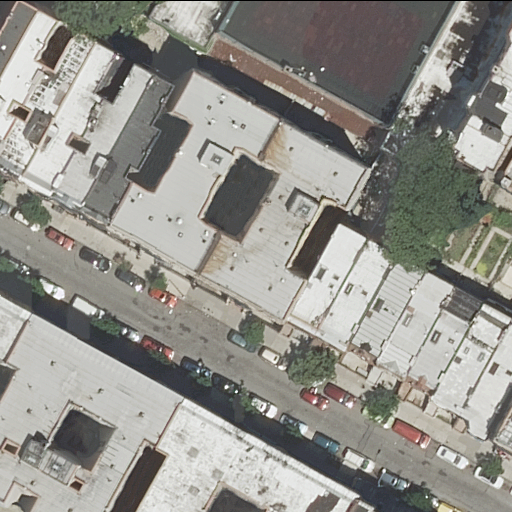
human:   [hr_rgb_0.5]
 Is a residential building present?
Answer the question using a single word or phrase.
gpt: yes

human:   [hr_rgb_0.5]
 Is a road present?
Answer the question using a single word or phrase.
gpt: yes

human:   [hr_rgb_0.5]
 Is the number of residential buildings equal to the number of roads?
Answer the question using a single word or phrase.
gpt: no

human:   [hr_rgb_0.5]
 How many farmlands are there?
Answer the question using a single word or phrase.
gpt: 0

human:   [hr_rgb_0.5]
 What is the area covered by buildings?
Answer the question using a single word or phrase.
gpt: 7394m2

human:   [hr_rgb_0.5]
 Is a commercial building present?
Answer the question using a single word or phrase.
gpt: no

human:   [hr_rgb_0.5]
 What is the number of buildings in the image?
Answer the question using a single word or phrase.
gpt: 25

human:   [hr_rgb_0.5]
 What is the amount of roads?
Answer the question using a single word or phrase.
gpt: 1

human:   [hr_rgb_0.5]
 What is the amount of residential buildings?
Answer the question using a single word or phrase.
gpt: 25

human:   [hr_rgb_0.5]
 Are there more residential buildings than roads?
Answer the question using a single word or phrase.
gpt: yes

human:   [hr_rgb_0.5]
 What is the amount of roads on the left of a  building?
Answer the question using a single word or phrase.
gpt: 1

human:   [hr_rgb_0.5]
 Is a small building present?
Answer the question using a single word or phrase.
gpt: yes

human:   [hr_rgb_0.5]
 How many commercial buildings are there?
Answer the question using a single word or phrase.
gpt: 0

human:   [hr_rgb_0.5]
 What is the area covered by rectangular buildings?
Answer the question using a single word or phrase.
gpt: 1734m2

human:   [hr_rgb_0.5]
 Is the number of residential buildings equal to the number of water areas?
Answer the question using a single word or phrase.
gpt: no

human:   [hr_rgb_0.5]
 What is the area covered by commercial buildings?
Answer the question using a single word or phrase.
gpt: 0m2

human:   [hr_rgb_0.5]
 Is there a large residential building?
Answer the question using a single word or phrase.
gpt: yes

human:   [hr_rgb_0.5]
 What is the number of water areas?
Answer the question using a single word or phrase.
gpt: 0

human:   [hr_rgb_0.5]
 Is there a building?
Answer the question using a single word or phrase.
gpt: yes

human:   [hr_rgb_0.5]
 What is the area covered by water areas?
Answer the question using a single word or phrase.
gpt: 0m2

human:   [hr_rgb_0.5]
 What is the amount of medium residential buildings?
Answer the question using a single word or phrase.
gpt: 12

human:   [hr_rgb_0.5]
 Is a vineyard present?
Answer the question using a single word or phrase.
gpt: no

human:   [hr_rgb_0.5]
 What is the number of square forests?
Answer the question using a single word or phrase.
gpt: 0

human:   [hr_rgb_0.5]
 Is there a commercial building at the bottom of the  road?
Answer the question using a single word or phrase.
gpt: no

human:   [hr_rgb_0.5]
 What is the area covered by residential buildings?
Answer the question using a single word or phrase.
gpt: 7394m2

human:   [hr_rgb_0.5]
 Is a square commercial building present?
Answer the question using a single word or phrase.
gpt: no

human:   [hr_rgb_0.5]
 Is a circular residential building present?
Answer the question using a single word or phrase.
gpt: no

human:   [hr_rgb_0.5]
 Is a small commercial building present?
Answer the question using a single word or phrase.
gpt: no

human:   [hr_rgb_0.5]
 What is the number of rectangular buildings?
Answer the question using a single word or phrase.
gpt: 13

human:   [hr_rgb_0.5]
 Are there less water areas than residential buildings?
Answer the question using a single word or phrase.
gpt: yes

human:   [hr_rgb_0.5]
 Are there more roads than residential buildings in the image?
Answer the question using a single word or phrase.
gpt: no

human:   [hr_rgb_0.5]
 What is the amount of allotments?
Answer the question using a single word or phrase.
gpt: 0

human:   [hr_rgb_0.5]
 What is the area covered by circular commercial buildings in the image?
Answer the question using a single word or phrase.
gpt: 0m2

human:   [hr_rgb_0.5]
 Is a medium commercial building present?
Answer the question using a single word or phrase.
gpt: no

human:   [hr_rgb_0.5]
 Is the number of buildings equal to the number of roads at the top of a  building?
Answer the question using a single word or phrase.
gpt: no

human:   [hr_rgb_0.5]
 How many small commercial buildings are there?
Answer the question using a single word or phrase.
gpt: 0

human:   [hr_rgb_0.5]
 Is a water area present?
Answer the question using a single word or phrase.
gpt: no

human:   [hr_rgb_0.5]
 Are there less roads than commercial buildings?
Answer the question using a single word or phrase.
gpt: no

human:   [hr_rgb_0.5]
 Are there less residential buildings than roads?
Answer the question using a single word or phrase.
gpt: no

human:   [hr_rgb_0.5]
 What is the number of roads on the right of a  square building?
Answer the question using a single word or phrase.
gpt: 0

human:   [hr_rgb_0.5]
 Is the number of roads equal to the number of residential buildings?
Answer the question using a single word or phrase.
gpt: no

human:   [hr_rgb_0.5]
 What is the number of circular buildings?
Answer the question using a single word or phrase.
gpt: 0

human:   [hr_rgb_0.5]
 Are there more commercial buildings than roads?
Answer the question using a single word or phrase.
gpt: no

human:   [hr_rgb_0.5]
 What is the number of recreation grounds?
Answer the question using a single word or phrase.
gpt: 0

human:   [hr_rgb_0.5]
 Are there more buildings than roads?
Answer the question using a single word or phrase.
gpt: yes

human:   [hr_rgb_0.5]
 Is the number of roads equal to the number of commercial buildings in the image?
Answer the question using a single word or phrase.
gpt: no

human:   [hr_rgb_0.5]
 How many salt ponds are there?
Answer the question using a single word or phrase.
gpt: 0

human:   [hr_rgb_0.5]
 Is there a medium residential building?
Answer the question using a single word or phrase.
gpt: yes

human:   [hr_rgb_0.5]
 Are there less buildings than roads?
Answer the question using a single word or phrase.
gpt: no

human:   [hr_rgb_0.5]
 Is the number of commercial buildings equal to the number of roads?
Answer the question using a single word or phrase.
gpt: no

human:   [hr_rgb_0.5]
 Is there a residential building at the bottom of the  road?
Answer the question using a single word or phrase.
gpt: yes

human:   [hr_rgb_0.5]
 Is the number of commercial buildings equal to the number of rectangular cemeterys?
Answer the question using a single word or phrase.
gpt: yes

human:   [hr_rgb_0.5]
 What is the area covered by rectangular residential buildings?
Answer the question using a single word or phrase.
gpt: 1734m2

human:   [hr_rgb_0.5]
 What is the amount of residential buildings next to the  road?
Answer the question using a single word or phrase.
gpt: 25

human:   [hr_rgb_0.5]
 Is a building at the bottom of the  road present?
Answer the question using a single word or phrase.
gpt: yes

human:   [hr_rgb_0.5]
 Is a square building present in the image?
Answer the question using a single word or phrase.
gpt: no

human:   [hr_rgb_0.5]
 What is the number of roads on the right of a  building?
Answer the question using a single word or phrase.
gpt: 1

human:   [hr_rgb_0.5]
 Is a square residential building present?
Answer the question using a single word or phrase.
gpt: no

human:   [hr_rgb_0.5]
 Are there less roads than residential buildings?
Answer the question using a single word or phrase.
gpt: yes

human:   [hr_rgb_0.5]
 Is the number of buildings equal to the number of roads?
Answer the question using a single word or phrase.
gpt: no

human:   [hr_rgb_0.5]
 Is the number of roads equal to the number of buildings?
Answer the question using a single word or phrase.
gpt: no

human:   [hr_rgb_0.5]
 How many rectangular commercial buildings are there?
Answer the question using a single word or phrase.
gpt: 0

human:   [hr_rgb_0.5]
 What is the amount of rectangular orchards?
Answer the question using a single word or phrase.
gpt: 0

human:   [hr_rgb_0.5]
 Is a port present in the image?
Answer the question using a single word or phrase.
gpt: no